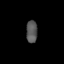
Tissue: prostate
Cell type: T cells
Senescence score: 0.2229
Nuclear area (px): 244
Mean DAPI intensity: 86.766